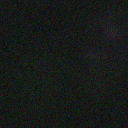
Screen state: off